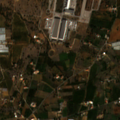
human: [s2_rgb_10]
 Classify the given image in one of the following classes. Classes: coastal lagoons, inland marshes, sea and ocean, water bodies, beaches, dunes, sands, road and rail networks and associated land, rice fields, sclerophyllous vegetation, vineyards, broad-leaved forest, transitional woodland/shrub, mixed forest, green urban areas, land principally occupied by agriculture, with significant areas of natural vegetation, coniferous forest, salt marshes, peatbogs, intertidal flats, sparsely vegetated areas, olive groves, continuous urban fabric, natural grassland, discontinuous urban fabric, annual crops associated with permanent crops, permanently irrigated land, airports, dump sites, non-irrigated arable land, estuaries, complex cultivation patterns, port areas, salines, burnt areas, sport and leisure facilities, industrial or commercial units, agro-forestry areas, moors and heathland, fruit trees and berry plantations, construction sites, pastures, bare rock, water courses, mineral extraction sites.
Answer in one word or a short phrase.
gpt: industrial or commercial units, fruit trees and berry plantations, complex cultivation patterns, land principally occupied by agriculture, with significant areas of natural vegetation